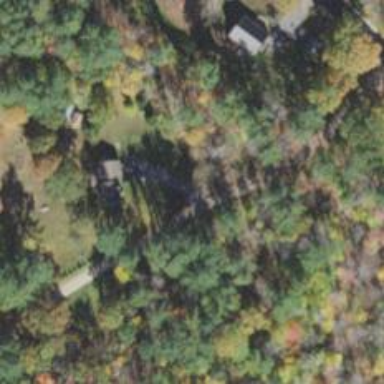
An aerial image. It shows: Driveway.